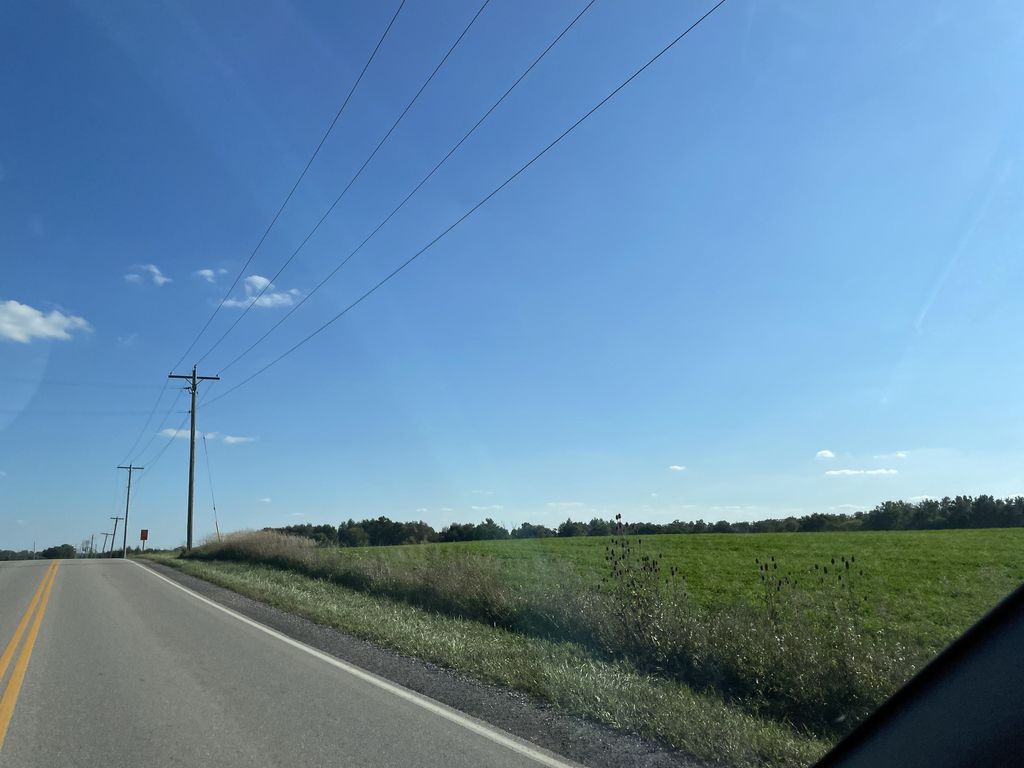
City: kitchener-waterloo